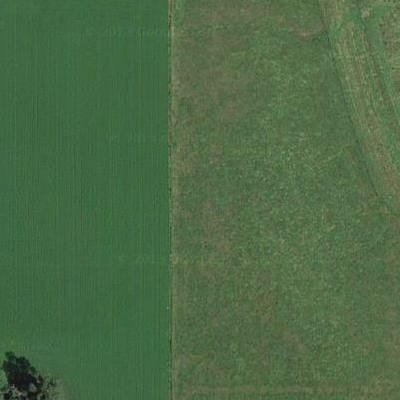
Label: bField